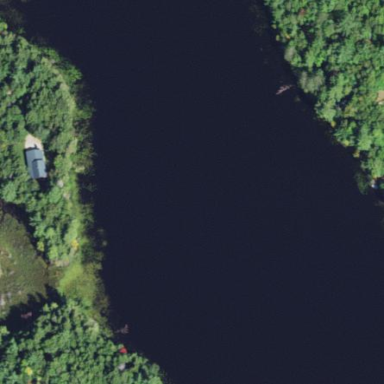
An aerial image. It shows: Serene lake surrounded by nature.